Field crop: tomato
Growth stage: 2
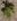
Species: solanum